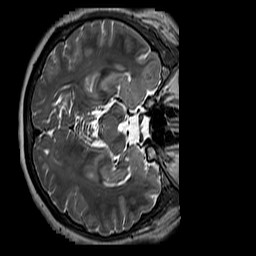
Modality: T2w
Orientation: axial
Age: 40
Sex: female
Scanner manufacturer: siemens
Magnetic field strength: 3 T
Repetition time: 3.2 s
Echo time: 0.212 s